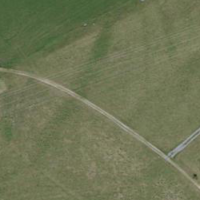
EUNIS habitat code: 52
Species observed at this site:
Thlaspi arvense